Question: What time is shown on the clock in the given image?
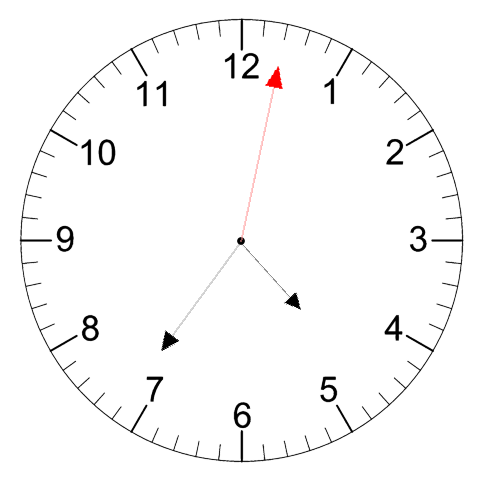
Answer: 04:36:02